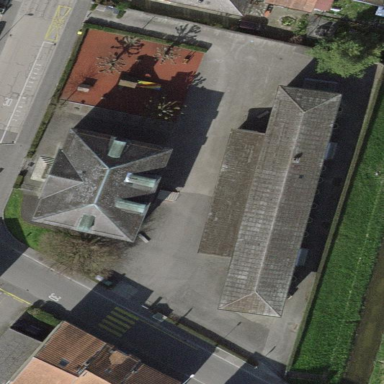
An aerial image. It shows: School.